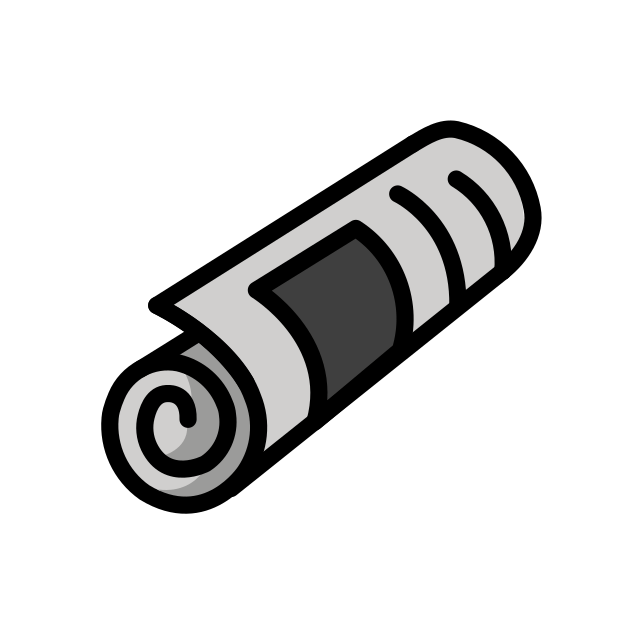
rolled-up newspaper